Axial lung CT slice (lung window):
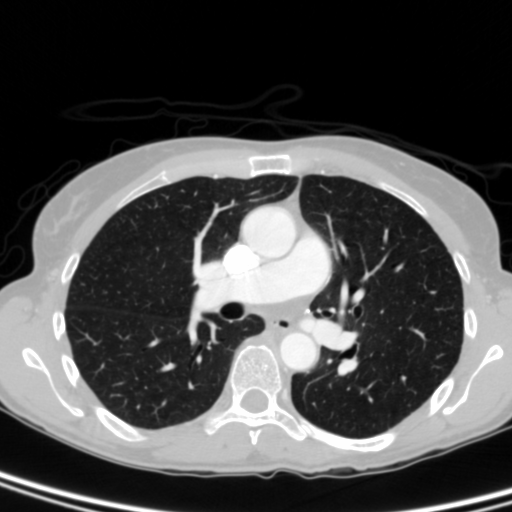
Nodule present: no